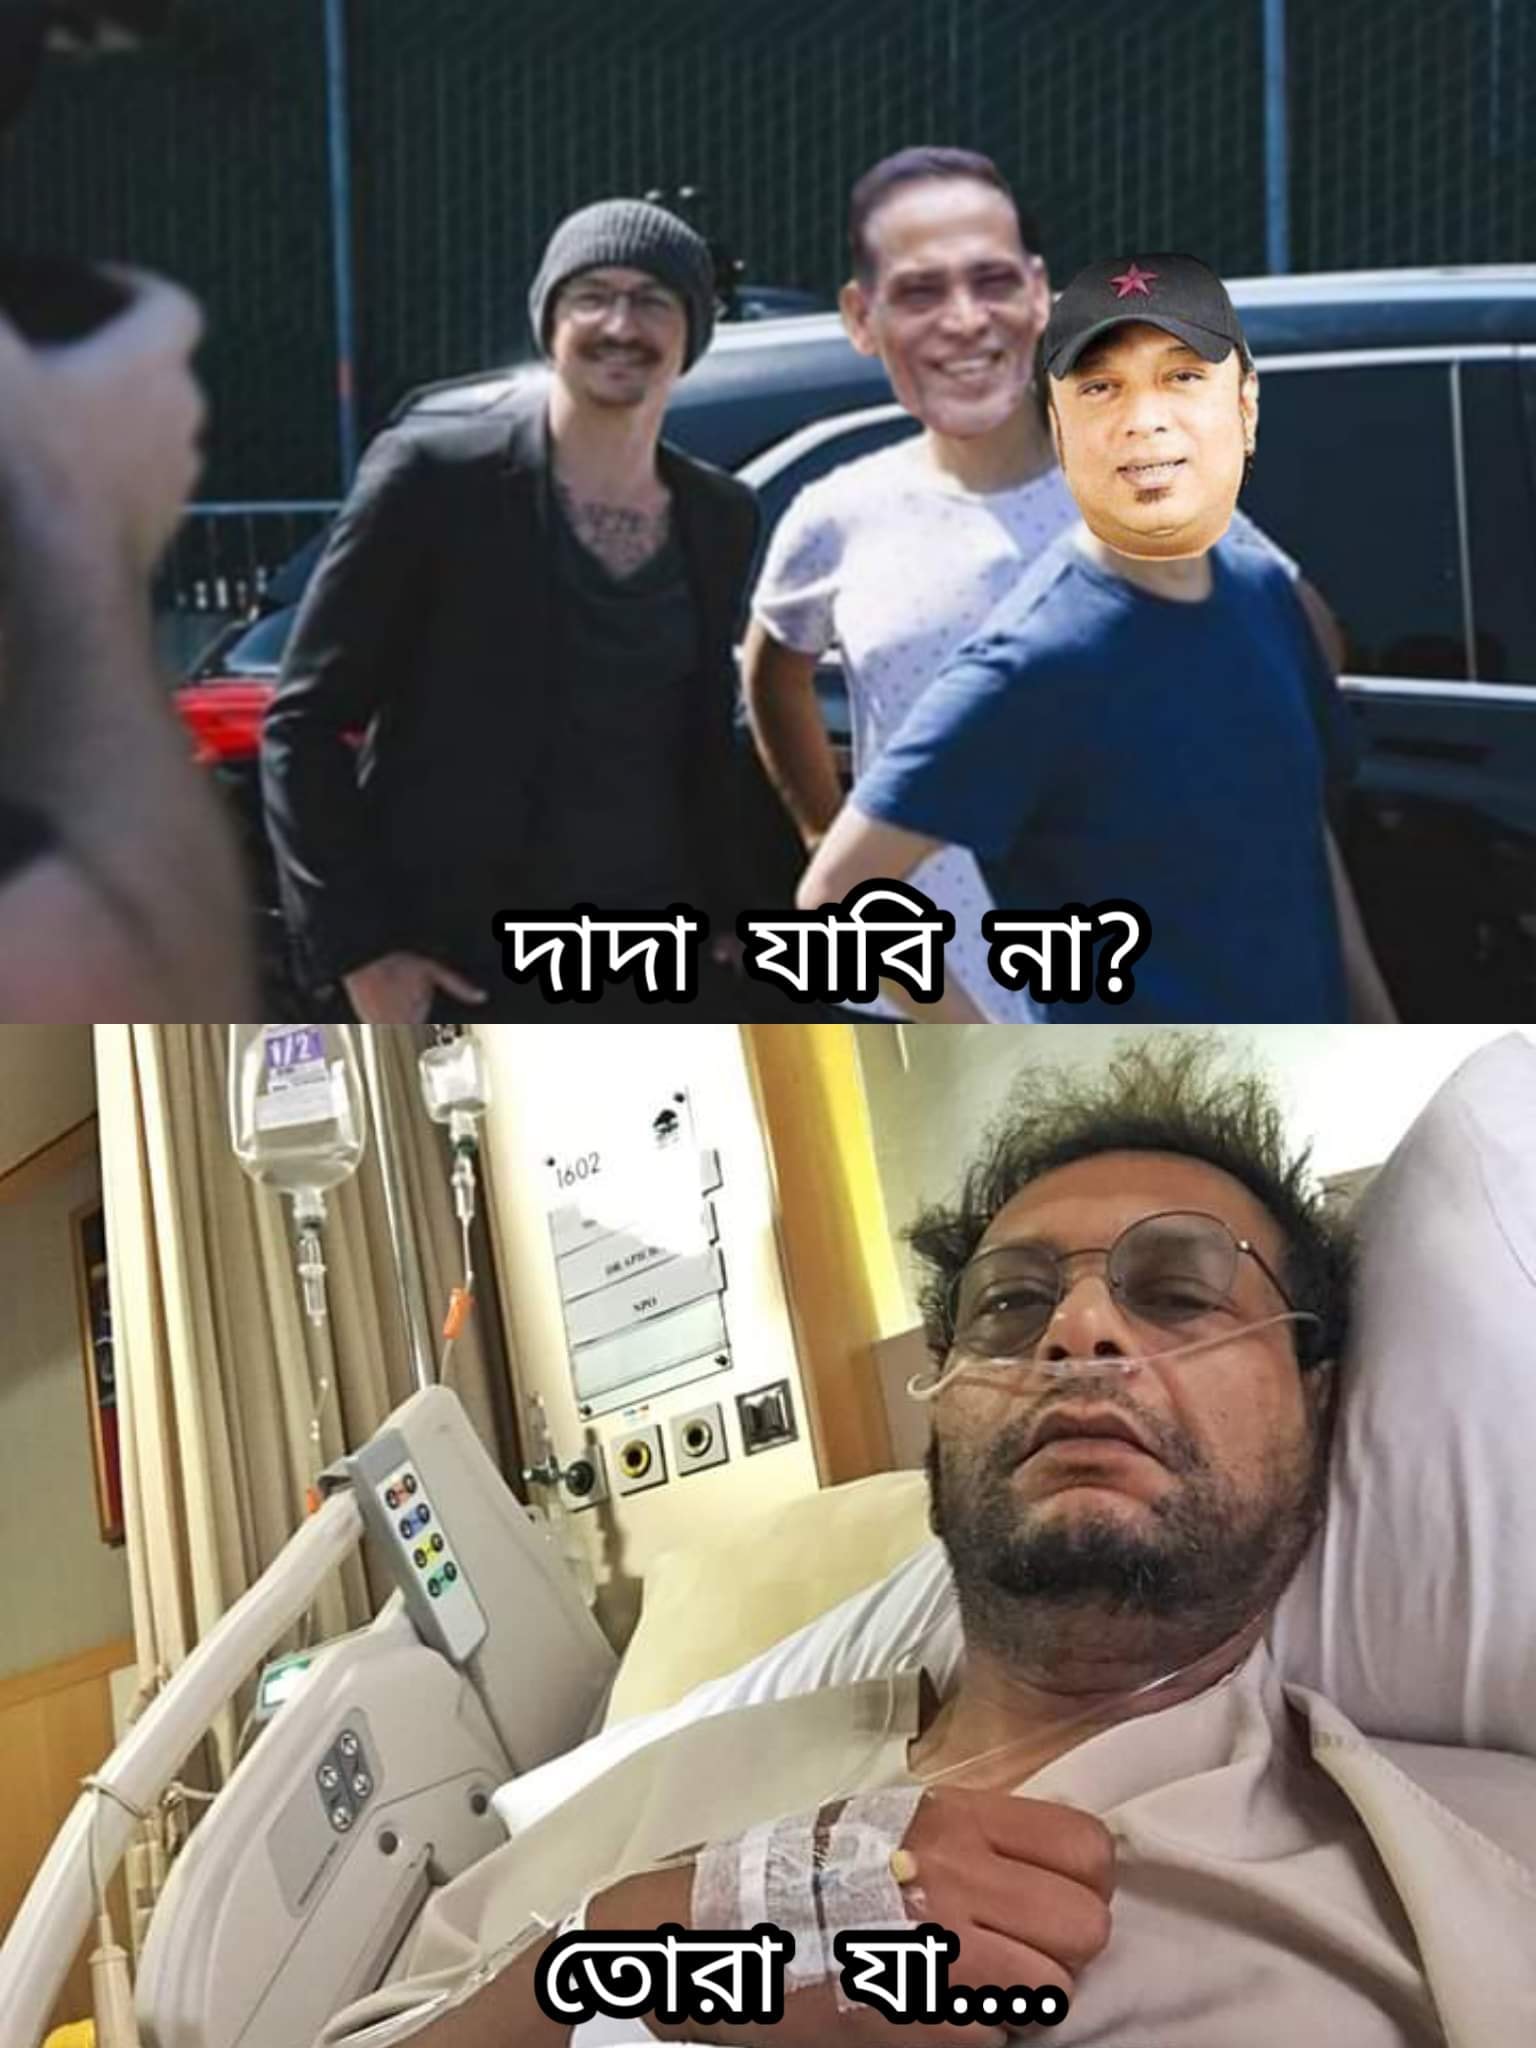
Caption: দাদা যাবি না ?    তোরা যা...
Label: hate